Question: I am trying to send selected rows and columns of a grdiview in email and for this i am using this function to do so
'''
Public Function gridhtm(ByVal gv As GridView) As String
Dim sb As StringBuilder = New StringBuilder()
Dim sw As StringWriter = New StringWriter(sb)
Dim hw As HtmlTextWriter = New HtmlTextWriter(sw)
gv.RenderControl(hw)
Return sb.ToString
End Function
'''
and for sending email i am sending email like this
'''
email("malik.adeel@shakarganj.com.pk", "[Cheque Approval] GM Finance Reviewed (" & TreeView2.SelectedValue & ")", "<b>Please find below the details of cheques prepared in favour of different parties.</b><br>" & _
gridhtm(GridView5))
'''
Problem is that when email set it sends the overall gridview to email like this image

In this there are two rows selected with check box and also i want to skip some columns like 'category' 'nature' mean i want to send only selected columns in email.But i dnt have any idea to manage this so please give any idea to accomplish this.
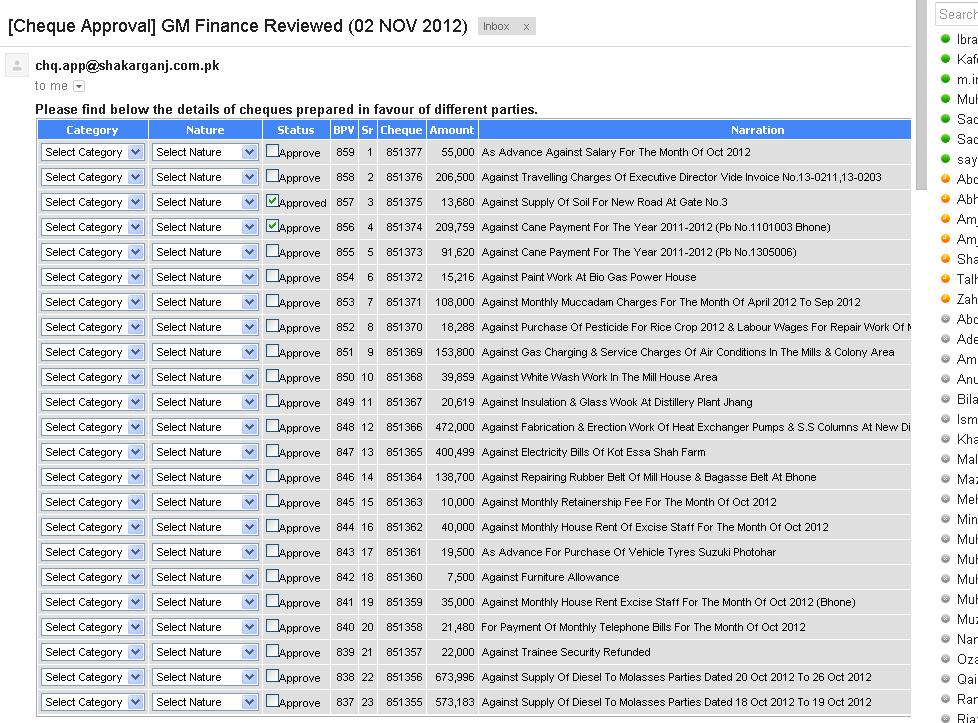
Answer: For printing purposes, remove what you don't want. You can redirect to a "print view page" and print from there. Also, depending on RenderControl(), you may be able to hide those items with CSS before you print.